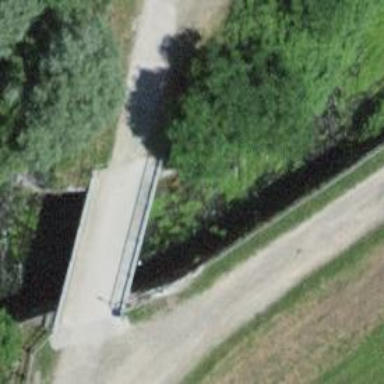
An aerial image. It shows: Drain that serves as waterway.